Aerial crown-view tile of a tropical tree (Barro Colorado Island, Panama), acquired 20241112:
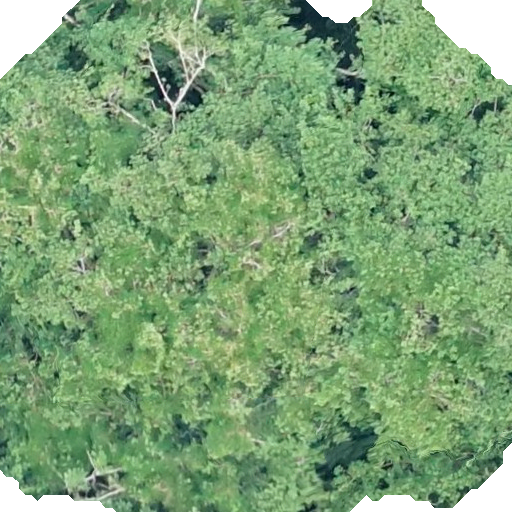
Species: Hura crepitans
GBIF accepted scientific name: Hura crepitans
Crown area: 443.981 m²